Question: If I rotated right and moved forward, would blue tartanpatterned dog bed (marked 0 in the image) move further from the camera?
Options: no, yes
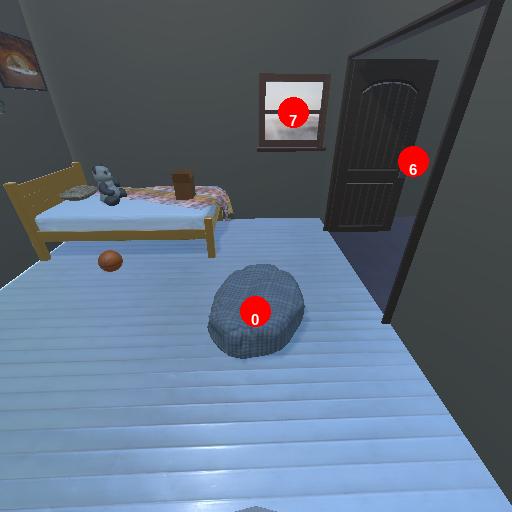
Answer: no